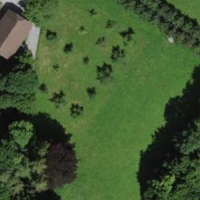
EUNIS habitat code: 24
Species observed at this site:
Allium ursinum
Cardamine pratensis